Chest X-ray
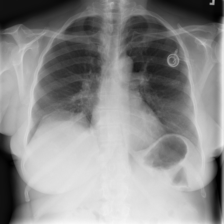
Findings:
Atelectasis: negative
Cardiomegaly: negative
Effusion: negative
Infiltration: negative
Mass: negative
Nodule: negative
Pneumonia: negative
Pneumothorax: negative
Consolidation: negative
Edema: negative
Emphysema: negative
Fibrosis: negative
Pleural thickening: negative
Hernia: negative